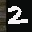
Label: 2